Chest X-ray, PA view. Patient: 65 years old, sex M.
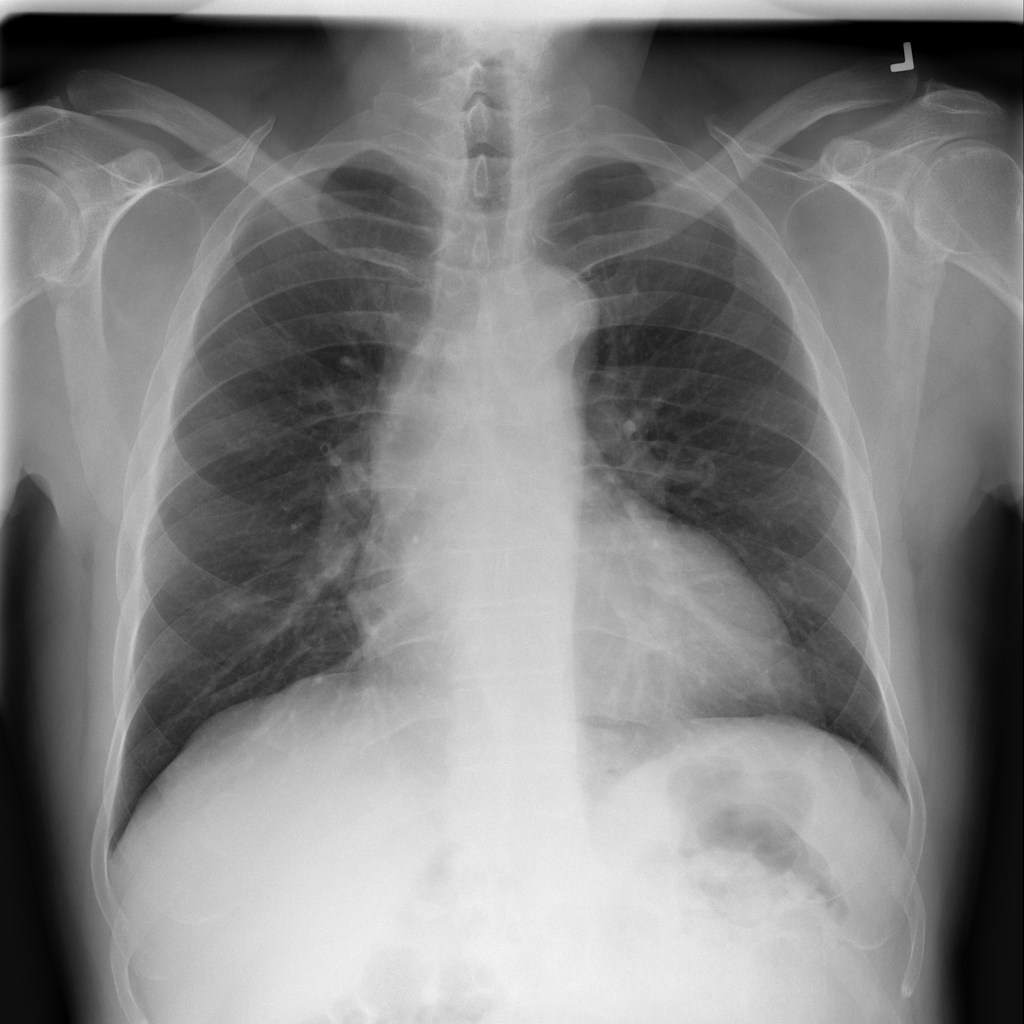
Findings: Infiltration